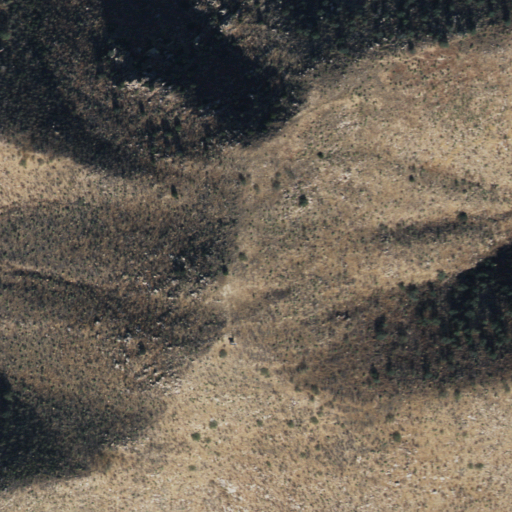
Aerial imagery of mountain in Arizona named Pozo Verde Mountains containing only shrub